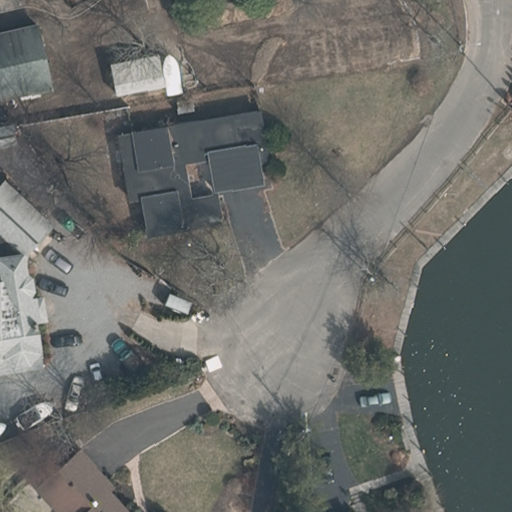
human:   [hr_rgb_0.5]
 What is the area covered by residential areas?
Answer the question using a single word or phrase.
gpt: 10595m2

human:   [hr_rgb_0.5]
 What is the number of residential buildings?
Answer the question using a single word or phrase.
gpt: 4

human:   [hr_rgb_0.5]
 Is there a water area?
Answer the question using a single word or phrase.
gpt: yes

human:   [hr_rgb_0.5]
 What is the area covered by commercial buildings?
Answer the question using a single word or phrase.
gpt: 0m2

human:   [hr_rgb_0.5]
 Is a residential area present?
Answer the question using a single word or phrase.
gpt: yes

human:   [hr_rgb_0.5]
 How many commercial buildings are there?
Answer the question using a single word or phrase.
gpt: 0

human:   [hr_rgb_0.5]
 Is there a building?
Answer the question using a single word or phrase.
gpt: yes

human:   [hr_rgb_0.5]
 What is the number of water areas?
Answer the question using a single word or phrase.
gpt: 1

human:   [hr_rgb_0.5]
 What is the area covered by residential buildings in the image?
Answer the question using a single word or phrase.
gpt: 1376m2

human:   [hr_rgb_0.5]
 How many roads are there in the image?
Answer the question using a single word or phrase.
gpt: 1

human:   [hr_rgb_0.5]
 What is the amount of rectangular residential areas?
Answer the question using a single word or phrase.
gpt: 1

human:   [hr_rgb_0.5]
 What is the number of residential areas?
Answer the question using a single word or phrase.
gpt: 1

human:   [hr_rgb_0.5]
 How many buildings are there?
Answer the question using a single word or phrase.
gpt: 5

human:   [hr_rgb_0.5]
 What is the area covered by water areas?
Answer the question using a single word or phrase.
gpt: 671m2

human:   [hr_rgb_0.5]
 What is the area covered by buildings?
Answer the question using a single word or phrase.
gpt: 1448m2

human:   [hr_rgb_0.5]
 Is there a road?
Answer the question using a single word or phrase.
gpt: yes

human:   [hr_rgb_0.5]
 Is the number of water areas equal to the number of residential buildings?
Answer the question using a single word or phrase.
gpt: no

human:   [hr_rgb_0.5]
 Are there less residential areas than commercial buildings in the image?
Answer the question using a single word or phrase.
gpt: no

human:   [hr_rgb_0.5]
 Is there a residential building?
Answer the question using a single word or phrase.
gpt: yes

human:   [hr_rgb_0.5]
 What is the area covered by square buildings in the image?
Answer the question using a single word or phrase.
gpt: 0m2

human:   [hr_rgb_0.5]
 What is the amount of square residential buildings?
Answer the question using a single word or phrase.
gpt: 0

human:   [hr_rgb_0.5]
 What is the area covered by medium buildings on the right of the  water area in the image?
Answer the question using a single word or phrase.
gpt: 0m2

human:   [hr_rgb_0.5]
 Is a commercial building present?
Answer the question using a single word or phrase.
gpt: no

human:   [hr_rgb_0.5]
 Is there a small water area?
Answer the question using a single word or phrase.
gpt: no

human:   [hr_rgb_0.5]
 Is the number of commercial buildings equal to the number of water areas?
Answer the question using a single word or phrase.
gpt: no

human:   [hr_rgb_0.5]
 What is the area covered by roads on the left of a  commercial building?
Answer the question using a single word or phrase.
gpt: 0m2

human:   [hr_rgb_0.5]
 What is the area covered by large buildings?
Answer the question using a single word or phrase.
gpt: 0m2

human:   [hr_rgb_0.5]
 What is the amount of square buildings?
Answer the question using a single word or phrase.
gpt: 0

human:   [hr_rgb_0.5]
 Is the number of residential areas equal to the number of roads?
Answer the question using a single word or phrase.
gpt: yes

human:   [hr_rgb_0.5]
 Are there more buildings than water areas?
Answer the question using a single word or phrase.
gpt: yes

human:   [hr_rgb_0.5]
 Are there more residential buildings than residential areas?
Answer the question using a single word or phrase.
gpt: yes

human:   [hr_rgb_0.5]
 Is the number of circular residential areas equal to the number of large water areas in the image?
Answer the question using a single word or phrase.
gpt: no

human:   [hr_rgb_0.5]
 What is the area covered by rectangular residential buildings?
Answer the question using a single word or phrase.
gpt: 23m2

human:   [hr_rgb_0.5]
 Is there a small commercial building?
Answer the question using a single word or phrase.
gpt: no

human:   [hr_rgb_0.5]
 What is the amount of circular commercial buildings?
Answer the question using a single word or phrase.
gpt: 0

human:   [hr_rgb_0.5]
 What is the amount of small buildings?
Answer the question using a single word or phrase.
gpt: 2

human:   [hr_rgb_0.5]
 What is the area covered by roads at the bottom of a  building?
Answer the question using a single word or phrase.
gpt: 0m2

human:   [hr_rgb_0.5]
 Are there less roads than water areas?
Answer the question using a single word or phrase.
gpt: no

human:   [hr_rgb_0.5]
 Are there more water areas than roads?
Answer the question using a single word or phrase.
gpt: no

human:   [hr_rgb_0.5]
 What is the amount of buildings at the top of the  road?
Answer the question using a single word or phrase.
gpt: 2

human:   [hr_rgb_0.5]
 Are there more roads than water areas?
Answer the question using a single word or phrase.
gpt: no

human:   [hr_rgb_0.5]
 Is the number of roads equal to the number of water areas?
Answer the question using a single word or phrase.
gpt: yes

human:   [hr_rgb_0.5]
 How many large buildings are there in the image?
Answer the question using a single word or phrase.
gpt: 0

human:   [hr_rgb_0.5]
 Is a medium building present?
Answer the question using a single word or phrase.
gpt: yes

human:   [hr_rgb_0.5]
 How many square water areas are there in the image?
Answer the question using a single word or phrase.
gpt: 0

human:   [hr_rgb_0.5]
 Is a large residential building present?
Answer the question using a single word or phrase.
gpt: no

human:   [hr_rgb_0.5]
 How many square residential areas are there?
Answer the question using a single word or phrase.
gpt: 0

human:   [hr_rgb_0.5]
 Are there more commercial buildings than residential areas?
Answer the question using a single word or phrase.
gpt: no

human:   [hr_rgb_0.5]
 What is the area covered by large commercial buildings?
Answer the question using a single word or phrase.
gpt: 0m2

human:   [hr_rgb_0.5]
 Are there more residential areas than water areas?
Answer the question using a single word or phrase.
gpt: no

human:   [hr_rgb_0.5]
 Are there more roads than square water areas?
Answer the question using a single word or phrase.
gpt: yes

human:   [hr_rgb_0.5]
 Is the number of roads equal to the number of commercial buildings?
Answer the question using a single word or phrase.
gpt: no

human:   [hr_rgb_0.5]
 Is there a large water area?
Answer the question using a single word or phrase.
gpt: yes

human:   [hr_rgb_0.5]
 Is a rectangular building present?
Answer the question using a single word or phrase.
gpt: yes

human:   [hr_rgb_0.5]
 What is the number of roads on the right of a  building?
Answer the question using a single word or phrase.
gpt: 1

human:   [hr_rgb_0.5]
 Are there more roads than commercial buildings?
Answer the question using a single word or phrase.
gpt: yes

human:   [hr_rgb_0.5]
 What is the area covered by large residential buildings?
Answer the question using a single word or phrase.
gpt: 0m2

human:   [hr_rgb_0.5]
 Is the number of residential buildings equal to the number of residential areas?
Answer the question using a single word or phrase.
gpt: no

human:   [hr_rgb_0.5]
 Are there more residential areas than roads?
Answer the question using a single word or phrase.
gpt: no

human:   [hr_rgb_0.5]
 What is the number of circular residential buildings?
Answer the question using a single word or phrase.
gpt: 0

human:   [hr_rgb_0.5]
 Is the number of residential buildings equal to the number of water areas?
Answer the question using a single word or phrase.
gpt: no

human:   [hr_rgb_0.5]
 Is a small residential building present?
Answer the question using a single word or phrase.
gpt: yes

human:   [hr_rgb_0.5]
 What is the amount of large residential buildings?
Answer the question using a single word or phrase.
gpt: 0

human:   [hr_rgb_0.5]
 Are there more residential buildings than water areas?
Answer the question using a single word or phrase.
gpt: yes